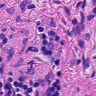
Metastatic tissue present: no